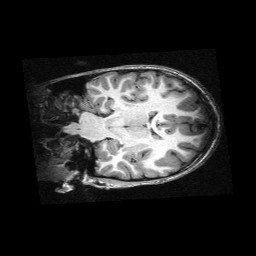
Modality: T1w
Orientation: coronal
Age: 10
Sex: female
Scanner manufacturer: siemens
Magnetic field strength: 3 T
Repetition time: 2.3 s
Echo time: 0.00336 s